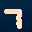
Label: 7